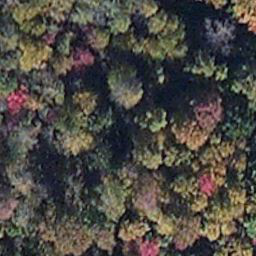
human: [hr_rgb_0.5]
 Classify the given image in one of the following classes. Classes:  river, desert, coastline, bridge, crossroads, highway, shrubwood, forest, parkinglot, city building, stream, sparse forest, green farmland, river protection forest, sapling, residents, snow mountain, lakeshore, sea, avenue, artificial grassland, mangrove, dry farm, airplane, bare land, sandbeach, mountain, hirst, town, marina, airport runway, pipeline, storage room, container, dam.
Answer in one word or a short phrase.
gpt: mangrove